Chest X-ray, PA view. Patient: 54 years old, sex F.
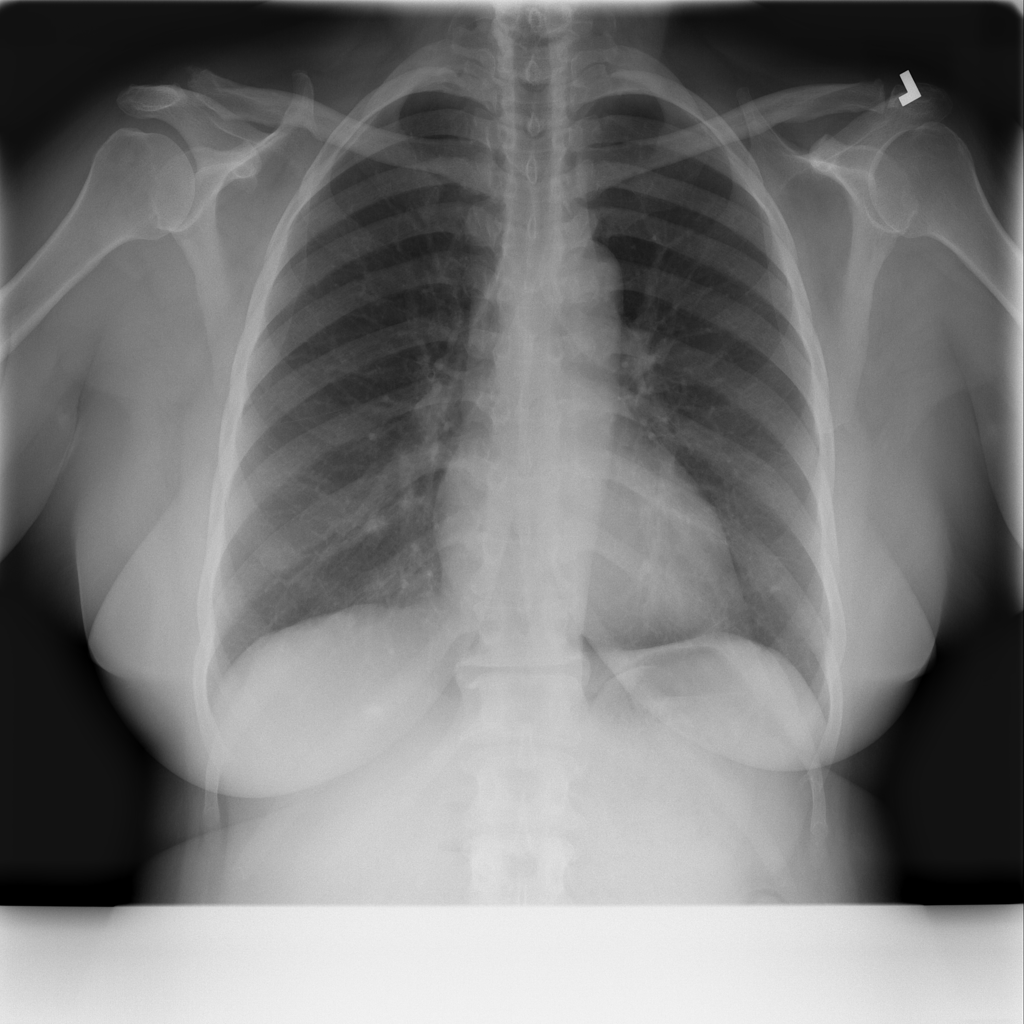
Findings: Infiltration